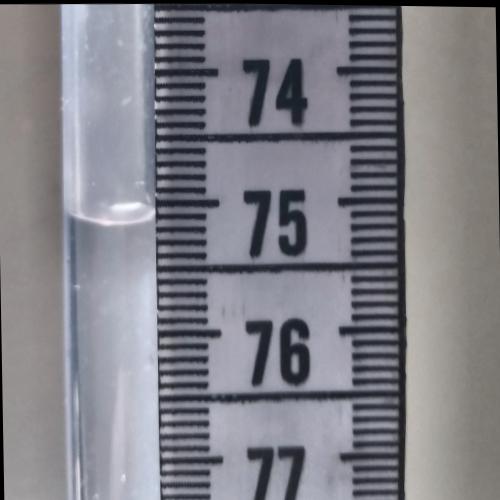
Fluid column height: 75.1 cm